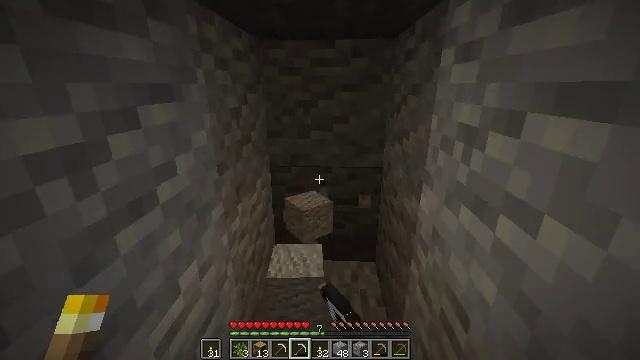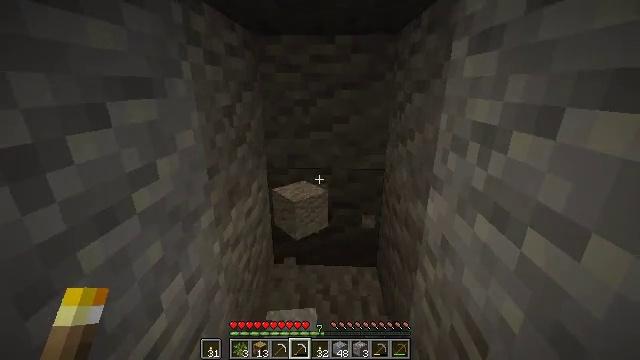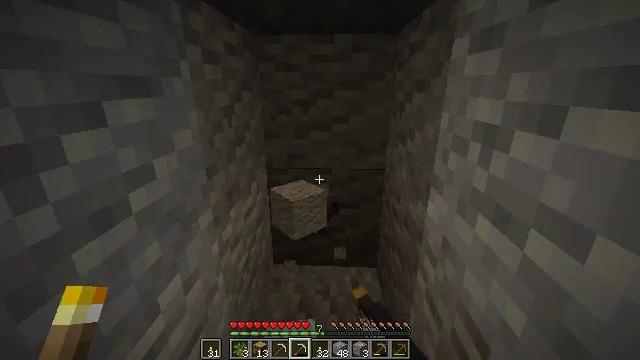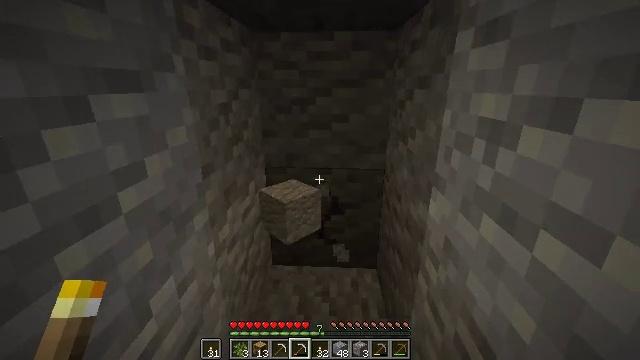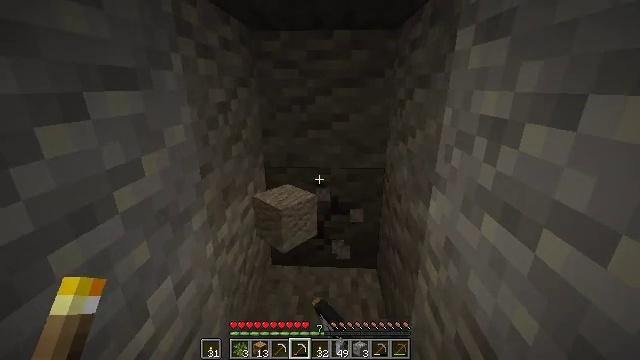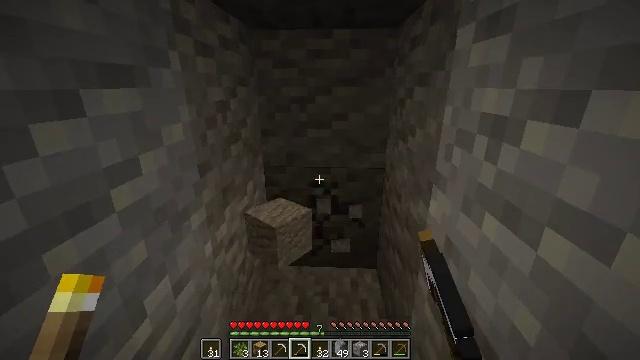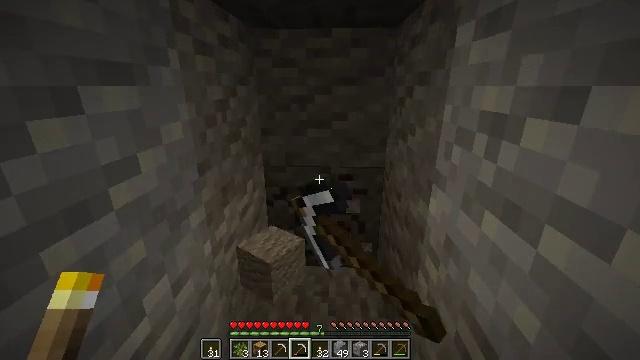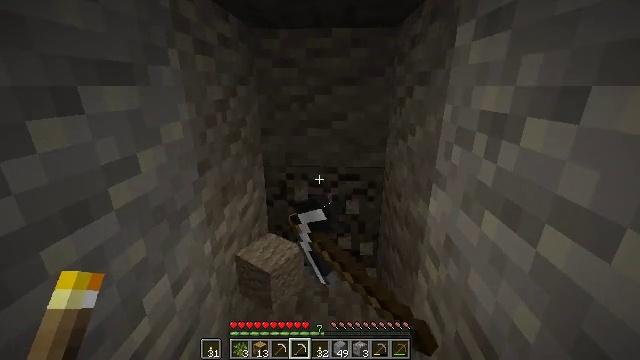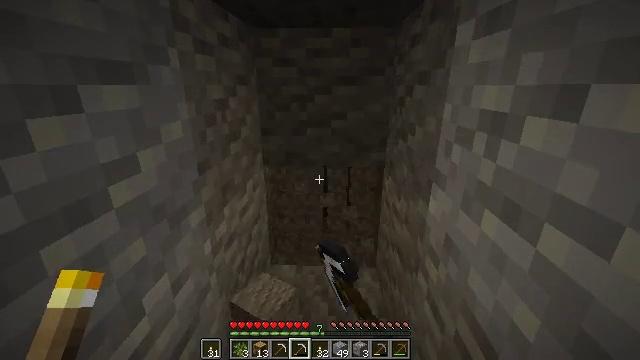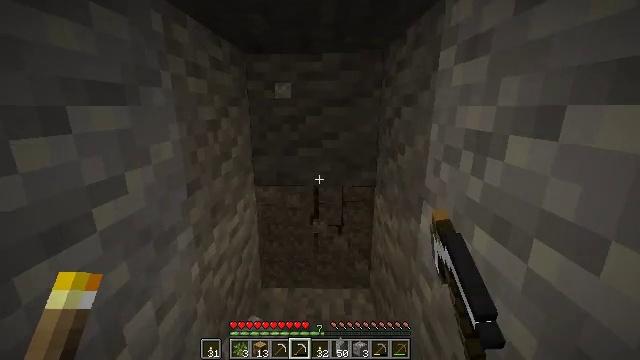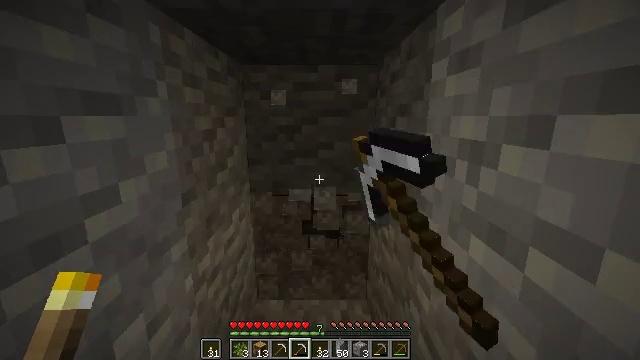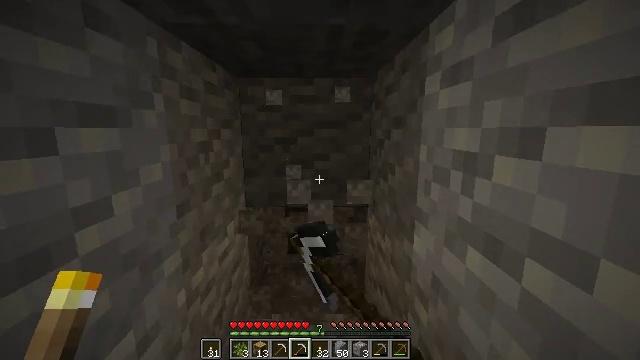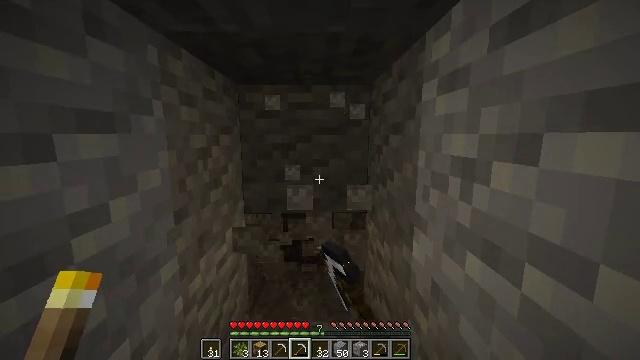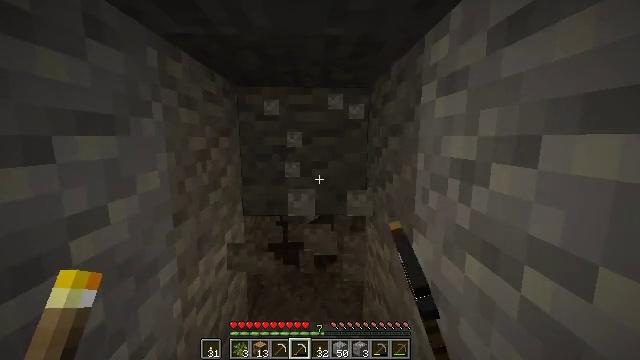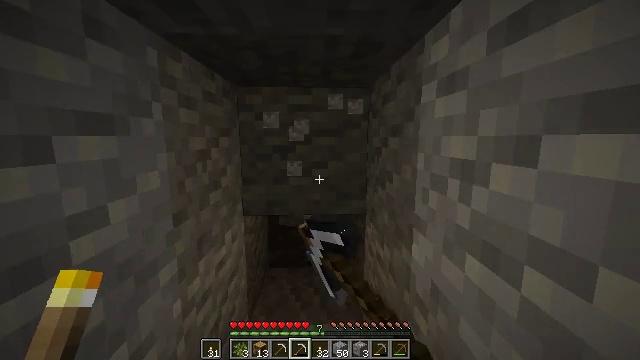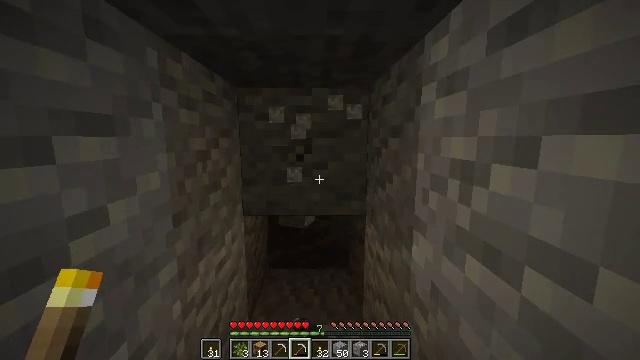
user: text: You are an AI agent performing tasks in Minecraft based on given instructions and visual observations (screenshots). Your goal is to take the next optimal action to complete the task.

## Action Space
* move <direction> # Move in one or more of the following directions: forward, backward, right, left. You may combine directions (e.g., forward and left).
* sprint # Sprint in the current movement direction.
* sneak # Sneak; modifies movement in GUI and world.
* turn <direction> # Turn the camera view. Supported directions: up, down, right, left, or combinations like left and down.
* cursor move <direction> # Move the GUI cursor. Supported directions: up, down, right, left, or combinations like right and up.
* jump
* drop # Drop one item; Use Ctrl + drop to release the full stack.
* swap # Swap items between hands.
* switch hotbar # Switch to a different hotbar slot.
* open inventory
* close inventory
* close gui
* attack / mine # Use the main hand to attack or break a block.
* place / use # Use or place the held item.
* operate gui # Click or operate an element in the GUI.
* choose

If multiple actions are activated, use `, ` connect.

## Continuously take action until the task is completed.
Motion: motion action
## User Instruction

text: Gather andesite blocks.
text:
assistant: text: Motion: attack / mine
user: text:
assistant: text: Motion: attack / mine
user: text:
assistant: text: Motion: attack / mine
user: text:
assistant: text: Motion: attack / mine
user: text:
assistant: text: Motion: attack / mine
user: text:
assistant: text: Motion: attack / mine
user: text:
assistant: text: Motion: attack / mine
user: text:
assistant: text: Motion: attack / mine
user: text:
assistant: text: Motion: turn right and up, attack / mine
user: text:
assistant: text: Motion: turn up, attack / mine
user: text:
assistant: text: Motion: turn up, attack / mine
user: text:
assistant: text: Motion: turn up, attack / mine
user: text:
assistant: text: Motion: attack / mine
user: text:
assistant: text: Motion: attack / mine
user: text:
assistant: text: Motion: attack / mine
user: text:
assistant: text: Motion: attack / mine
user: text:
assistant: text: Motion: attack / mine
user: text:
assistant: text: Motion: attack / mine
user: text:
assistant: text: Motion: attack / mine
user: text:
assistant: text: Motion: attack / mine
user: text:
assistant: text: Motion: move forward, attack / mine
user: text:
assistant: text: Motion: move forward, attack / mine
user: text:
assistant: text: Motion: move forward, attack / mine
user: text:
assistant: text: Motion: move forward, attack / mine
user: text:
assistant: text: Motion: attack / mine
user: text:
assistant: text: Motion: attack / mine
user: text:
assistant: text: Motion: attack / mine
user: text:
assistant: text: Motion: attack / mine
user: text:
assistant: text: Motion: attack / mine
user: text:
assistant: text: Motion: attack / mine